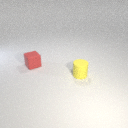
small yellow rubber cylinder in front of small red rubber cube